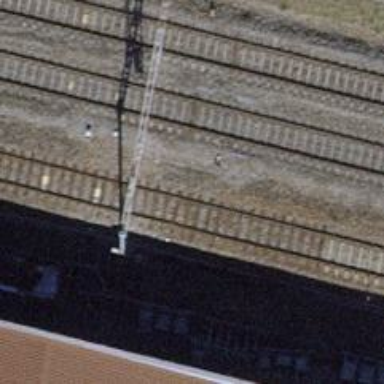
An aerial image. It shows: Railway signal.